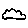
Label: cloud